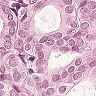
Metastatic tissue present: yes